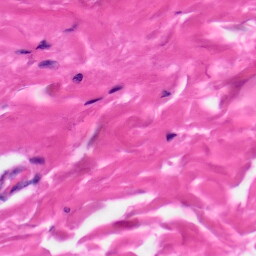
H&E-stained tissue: Skin